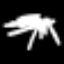
Label: palm tree